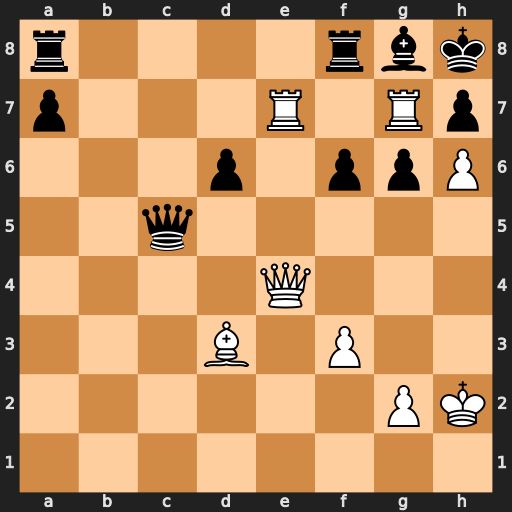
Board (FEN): r4rbk/p3R1Rp/3p1ppP/2q5/4Q3/3B1P2/6PK/8
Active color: w
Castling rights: -
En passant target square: -
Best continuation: Rxh7+ Bxh7 Rxh7+ Kxh7 Qxg6+ Kh8 Qg7#